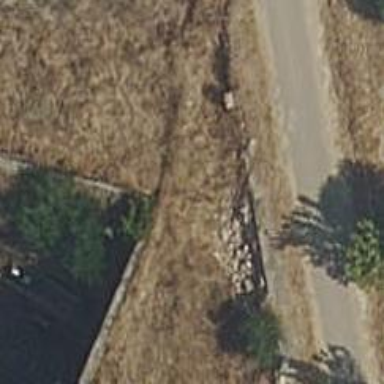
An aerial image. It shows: Retaining wall.